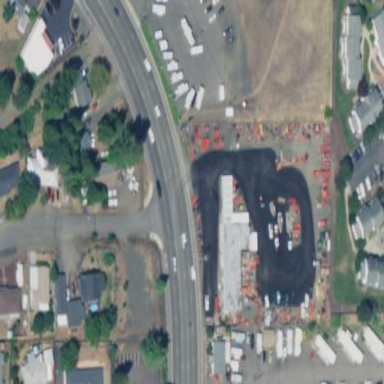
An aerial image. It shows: Scrap yard situated in industrial area.